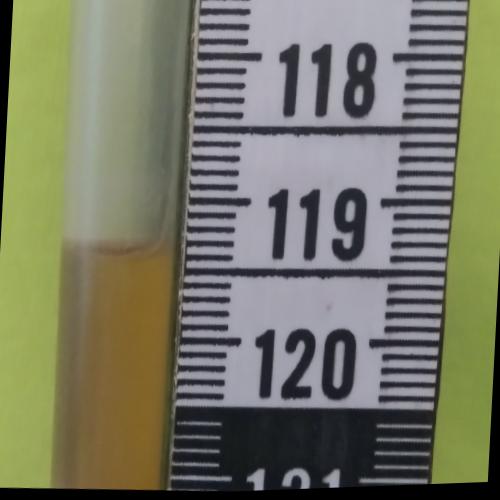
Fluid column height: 119.3 cm